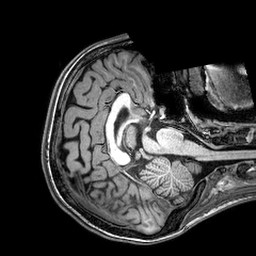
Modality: T1w
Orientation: axial
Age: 21
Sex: female
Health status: healthy
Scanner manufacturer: philips
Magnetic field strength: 3 T